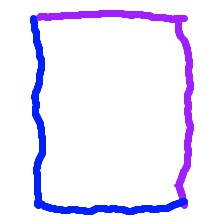
Shape: rectangle